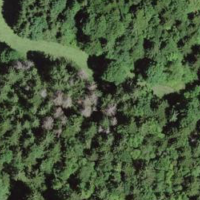
EUNIS habitat code: 44
Species observed at this site:
Cardamine heptaphylla